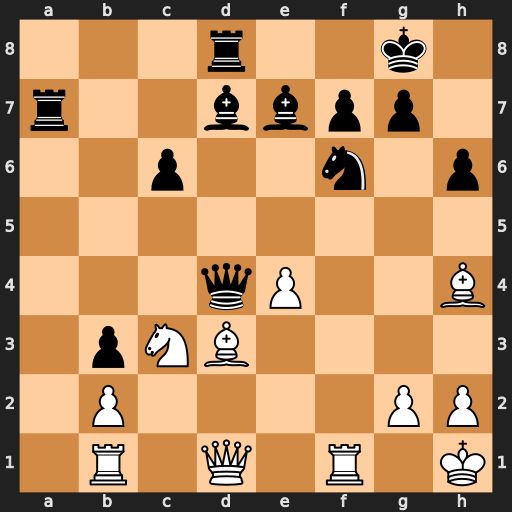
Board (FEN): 3r2k1/r2bbpp1/2p2n1p/8/3qP2B/1pNB4/1P4PP/1R1Q1R1K
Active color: w
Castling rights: -
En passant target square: -
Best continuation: Bf2 Qe5 Bxa7